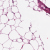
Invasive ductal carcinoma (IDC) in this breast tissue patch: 0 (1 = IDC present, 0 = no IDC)